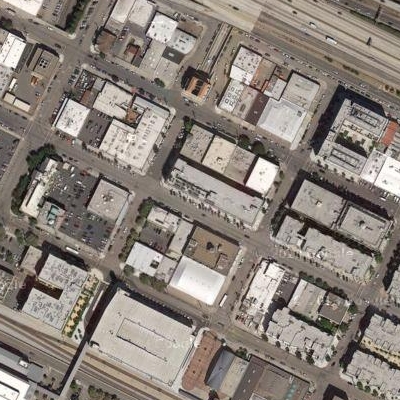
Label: cIndustry